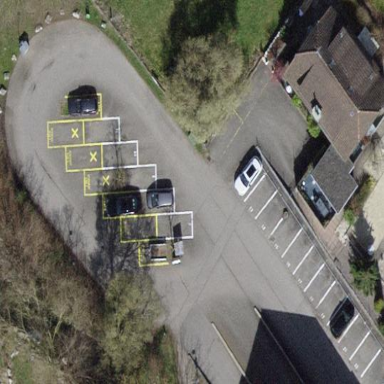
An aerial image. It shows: Parking area with surface.